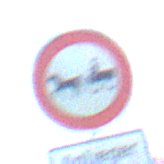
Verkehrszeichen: VerbotGespannfuhrwerke
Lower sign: PersonengruppenFrei1
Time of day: MorningAfternoon
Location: Outdoor (Nature)
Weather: Clear
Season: Autumn
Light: Natural